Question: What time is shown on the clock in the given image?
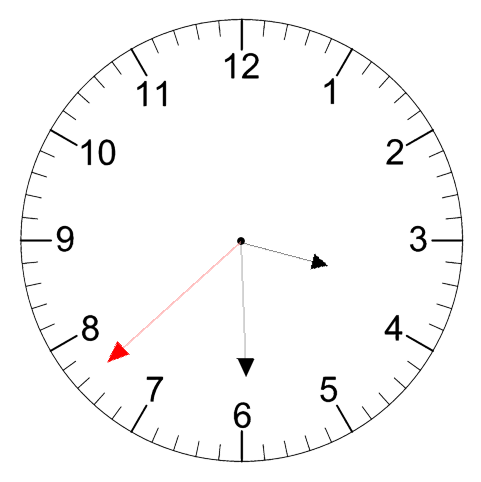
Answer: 03:29:38